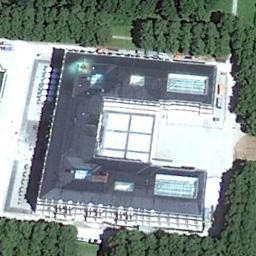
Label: palace